Interaction volume radius: 10 \u00c5
Interaction volume height: 35 \u00c5
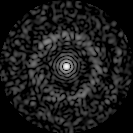
Disorder parameter: 0.8348